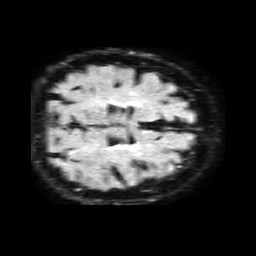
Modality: FLAIR
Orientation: axial
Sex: female
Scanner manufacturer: philips
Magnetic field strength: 1.5 T
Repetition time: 6 s
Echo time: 0.1008 s